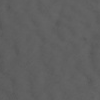
Atmospheric dust classification: not_dusty